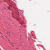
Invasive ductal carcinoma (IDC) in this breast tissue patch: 0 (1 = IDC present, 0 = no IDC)